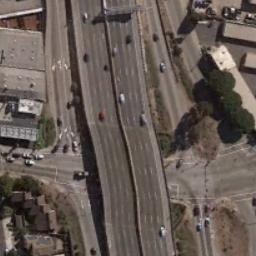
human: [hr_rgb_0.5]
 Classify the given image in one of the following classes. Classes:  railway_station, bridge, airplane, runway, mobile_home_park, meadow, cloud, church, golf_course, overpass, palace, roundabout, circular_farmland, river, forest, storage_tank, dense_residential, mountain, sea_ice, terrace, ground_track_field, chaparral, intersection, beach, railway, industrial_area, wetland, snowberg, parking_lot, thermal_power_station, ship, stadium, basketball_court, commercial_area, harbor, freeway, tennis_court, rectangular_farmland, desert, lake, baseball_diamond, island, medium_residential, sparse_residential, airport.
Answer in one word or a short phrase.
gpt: freeway